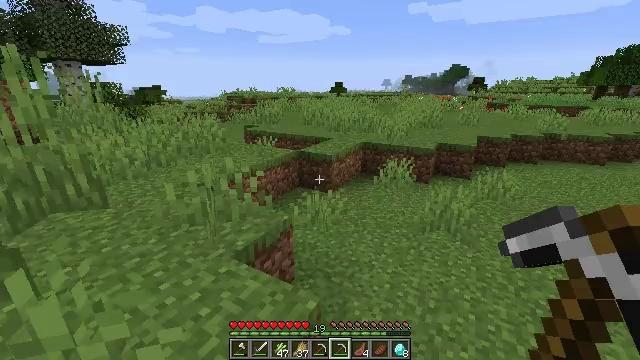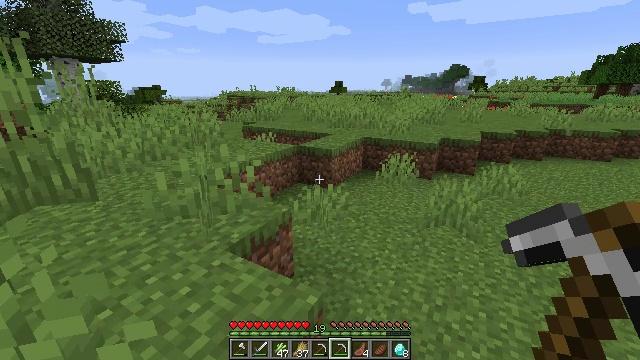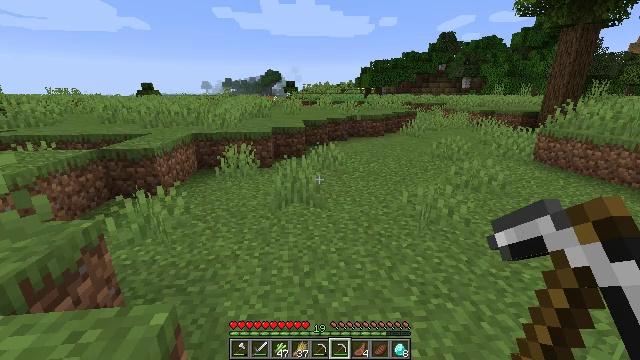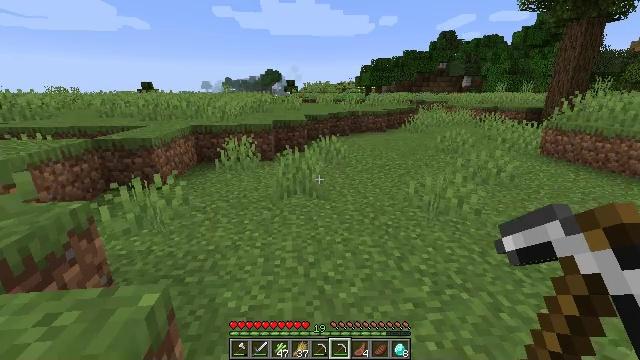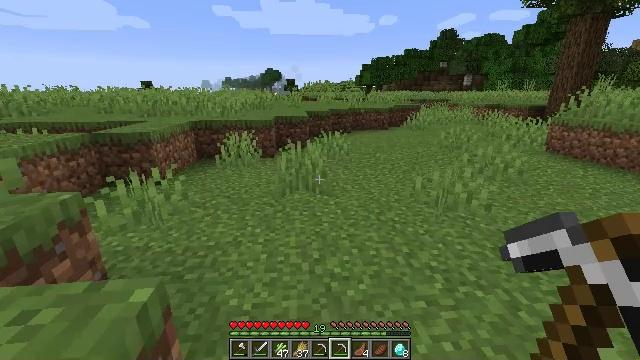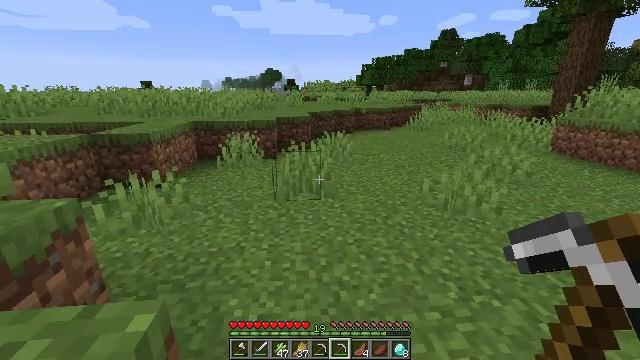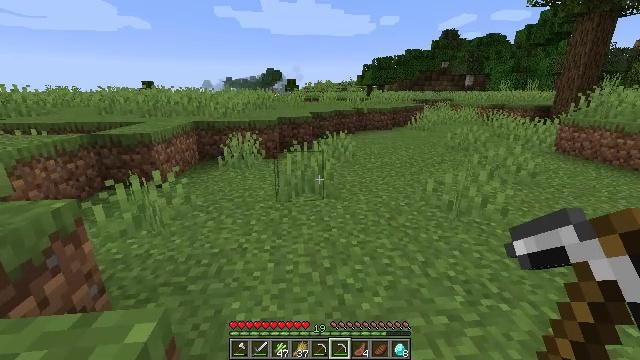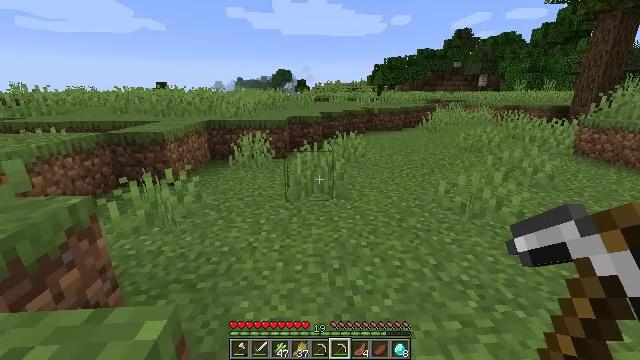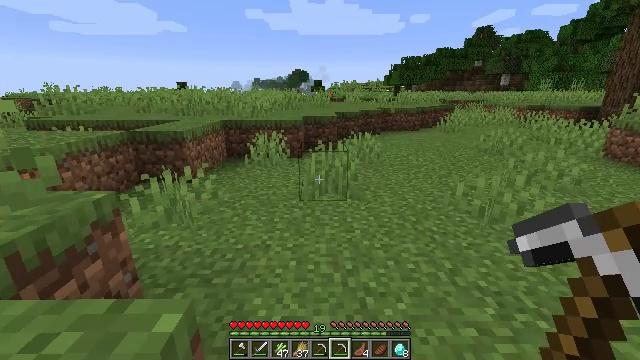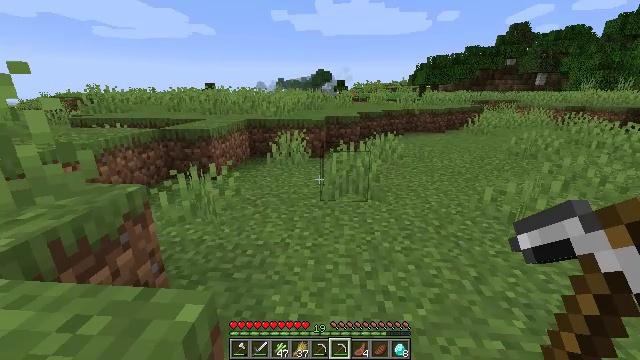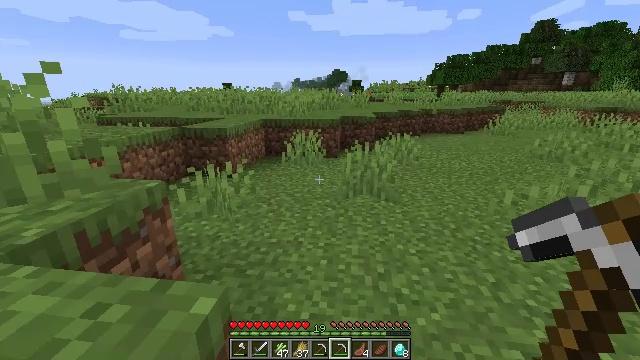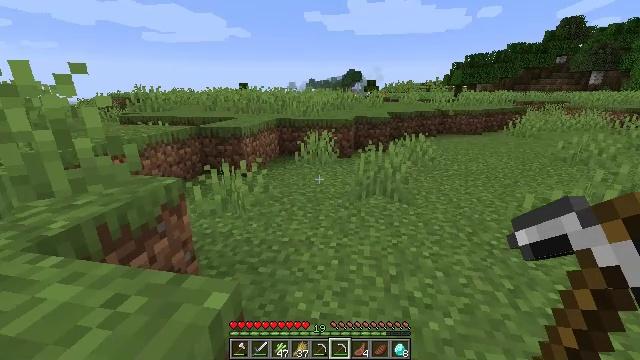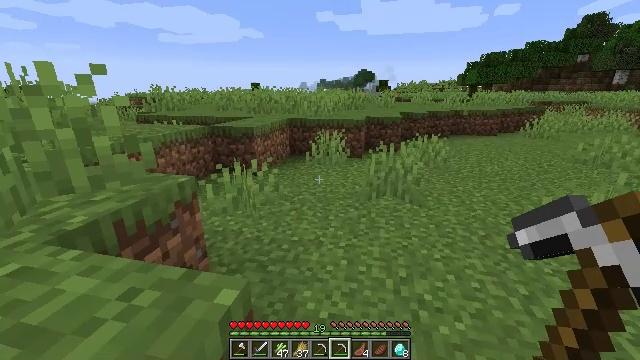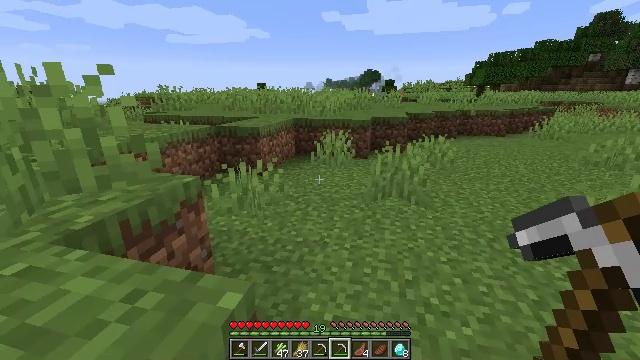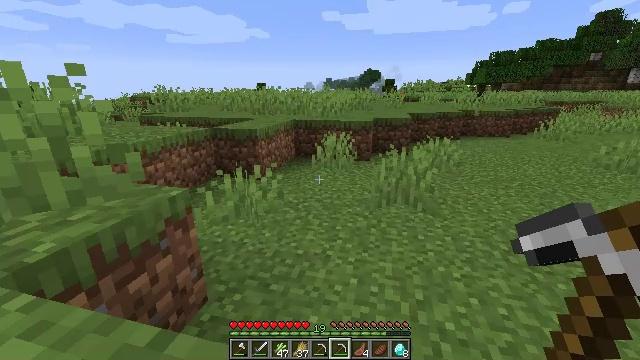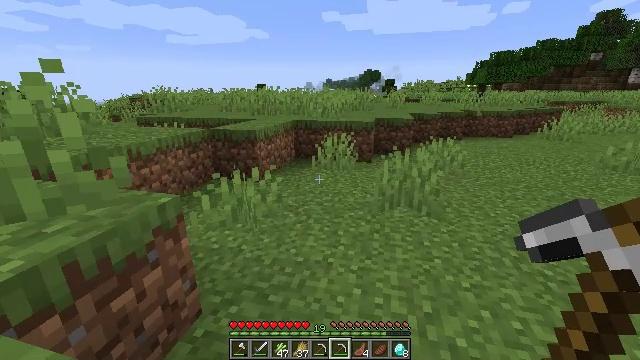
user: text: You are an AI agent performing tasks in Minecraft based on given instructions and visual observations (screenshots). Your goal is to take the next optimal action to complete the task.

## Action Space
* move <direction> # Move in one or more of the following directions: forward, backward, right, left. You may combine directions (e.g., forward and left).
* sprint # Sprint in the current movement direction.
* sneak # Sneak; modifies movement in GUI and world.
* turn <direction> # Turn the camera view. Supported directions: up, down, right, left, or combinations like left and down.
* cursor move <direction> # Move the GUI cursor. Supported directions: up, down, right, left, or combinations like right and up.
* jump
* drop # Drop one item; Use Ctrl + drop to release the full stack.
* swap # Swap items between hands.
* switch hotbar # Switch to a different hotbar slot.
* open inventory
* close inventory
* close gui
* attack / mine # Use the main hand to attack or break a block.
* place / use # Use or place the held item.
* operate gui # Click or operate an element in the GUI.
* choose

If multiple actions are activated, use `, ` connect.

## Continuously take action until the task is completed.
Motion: motion action
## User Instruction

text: Obtain a bee nest using a tool.
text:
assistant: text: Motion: move forward
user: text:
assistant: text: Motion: move forward, turn right
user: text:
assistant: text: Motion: no_op
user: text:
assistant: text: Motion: no_op
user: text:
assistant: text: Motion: no_op
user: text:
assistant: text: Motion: no_op
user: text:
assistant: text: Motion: turn left
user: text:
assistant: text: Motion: turn left
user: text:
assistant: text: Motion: turn left
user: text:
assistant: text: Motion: turn left
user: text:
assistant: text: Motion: turn left
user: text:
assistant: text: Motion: turn left
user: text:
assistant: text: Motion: move forward, turn left
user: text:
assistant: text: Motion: move forward
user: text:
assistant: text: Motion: move forward
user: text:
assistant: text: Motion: move forward
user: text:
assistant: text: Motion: move forward
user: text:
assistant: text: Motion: move forward
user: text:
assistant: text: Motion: move forward
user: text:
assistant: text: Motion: move forward
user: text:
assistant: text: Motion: move forward
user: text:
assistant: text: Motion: move forward
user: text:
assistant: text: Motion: move forward
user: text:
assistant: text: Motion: move forward
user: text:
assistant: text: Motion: move forward, sprint
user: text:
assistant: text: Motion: move forward, sprint
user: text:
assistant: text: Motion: move forward, sprint
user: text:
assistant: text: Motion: move forward, sprint
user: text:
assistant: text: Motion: move forward, sprint
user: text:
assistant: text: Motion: move forward, sprint